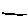
Label: line